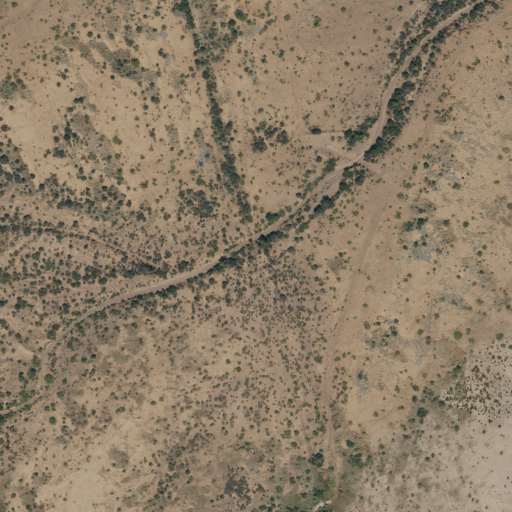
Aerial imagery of valley in Texas named Juniper Draw containing shrub and grassland